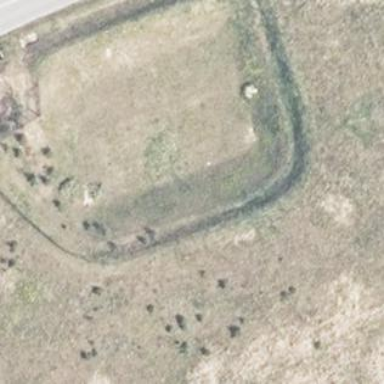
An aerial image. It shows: Fence.